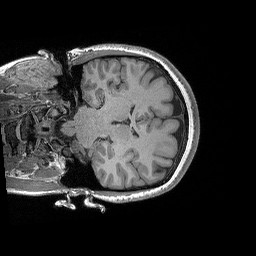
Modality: T1w
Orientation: coronal
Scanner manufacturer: siemens
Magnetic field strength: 3 T
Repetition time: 2.3 s
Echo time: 0.00298 s